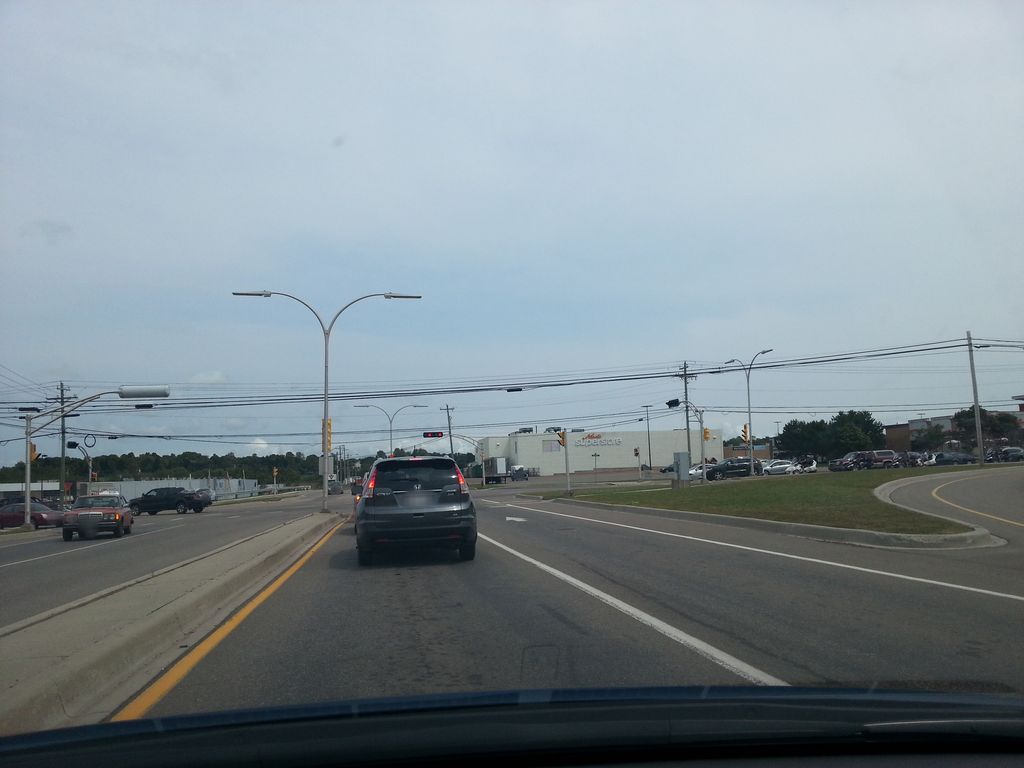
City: charlottetown